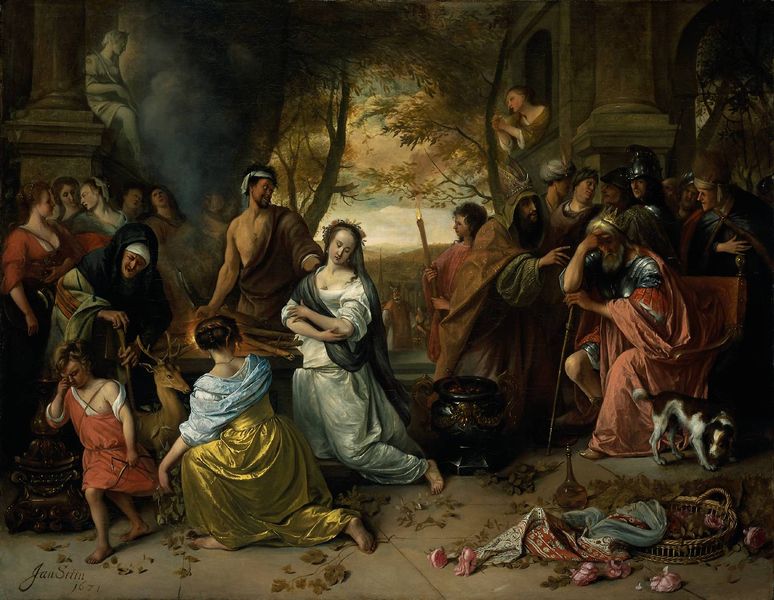
Titel: Sacrifice of Iphigenia, Die Opferung Iphigeniens
Künstler: Jan Steen
Standort: Amsterdam
Institution: Rijksmuseum
Schlagwörter: baum, blau, blätter, feuer, gemälde, haut, himmel, laub, mann, nackt, umhang, weiß, wolken, bäume, frauen, gelb, grün, landschaft, menschen, mädchen, ocker, sitzen, äste, bewegung, blumen, braun, brust, fenster, frankreich, frau, hintergrund, kleid, kleider, licht, marmor, männer, nacht, orange, raum, rücken, szene, säule, säulen, blüten, gebäude, hund, hunde, rosen, rot, tiere, tuch, beige, fest, feier, flasche, alte, architektur, barock, bibel, inkarnat, mensch, sockel, stein, tablett, trauer, bild, gesten, signatur, öl, natur, zweige, qualm, rauch, boden, gewand, gold, gewänder, kind, personen, krone, rosa, seide, wald, genre, kinder, stock, keramik, krug, skulptur, statue, vase, italien, stab, herbst, figuren, dampf, unglück, wild, könig, soldaten, thron, kopftuch, datum, korb, faltenwurf, plastik, plinthe, junge, fussboden, gefäß, antike, palast, weinen, fliesen, knien, soldat, stöcke, nonne, helm, kranz, mythologie, jagd, rom, karaffe, verzweiflung, helme, hirsch, reh, manierismus, kniend, binde, mönch, poussin, platten, lokalfarben, tempel, elisabeth, heilige, opfer, maria, kopfbinde, bock, turban, hirten, fackel, blumenkorb, kessel, himmelw, kopbinde, steen, weint, jan, 1671, puossin, lucia, truaer, schörpe, ngold